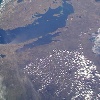
Label: land